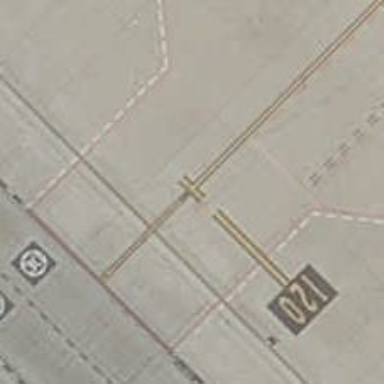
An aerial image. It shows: Airport parking position.